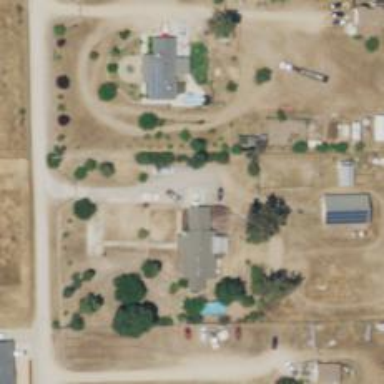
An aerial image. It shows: Driveway.